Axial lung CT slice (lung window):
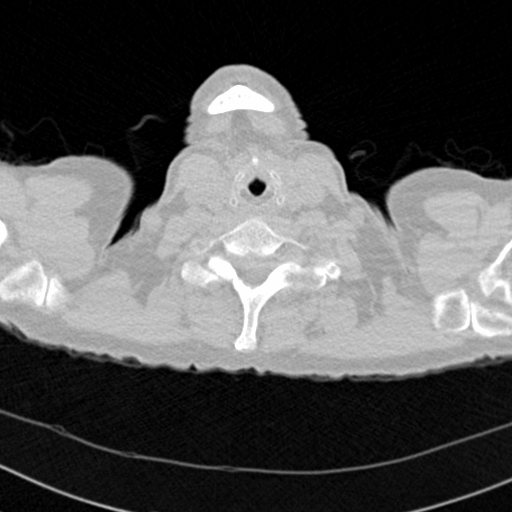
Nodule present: no